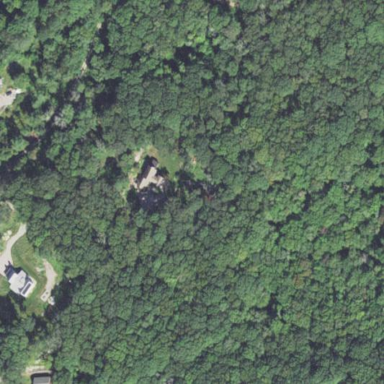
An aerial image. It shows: Forest area.